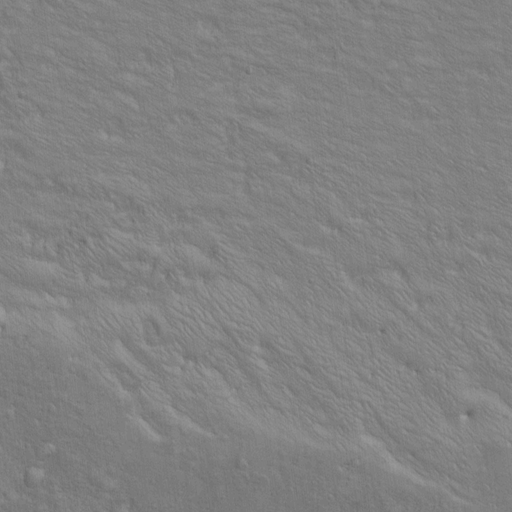
Classes present: Background